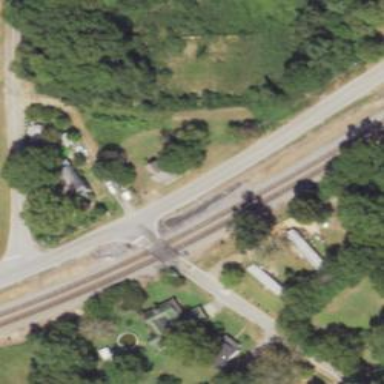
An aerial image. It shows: Level crossing with lights at the railway.